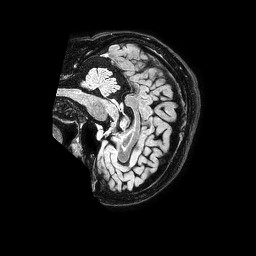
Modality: FLAIR
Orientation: sagittal
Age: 66
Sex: female
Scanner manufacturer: philips
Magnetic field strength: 1.5 T
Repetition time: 4.8 s
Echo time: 0.3 s